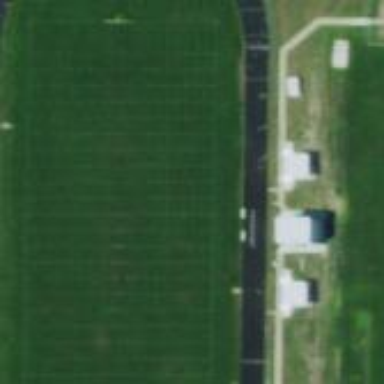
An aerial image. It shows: Pitch for American football.